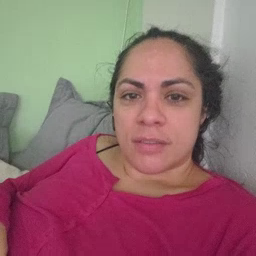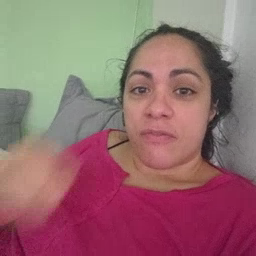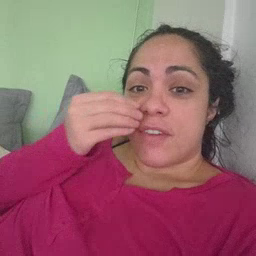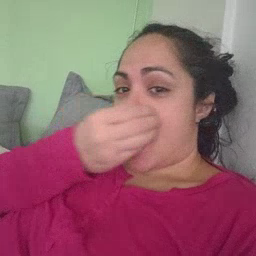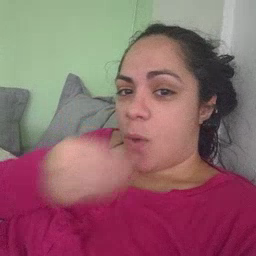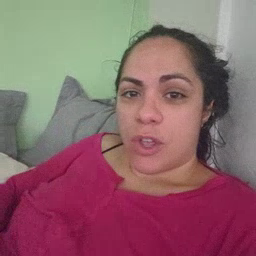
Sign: flower